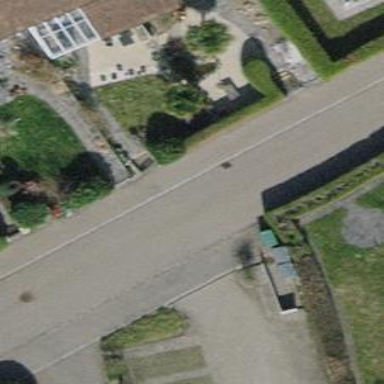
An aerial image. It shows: Residential road with asphalt surface and separate sidewalk.